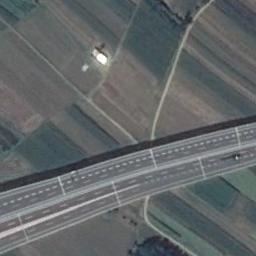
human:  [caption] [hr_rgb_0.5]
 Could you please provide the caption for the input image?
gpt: The freeway is surrounded by a large area of ​​brown and green mixed farmland, And there is a car on the freeway .

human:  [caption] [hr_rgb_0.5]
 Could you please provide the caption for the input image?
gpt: A freeway with a small bend goes through the farmland .

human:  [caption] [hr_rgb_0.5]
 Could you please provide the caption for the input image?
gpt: There are only two cars on the straight highway .

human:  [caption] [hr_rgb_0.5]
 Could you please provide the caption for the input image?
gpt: The freeway goes through the farmland .

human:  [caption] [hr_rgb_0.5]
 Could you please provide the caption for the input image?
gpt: The freeway on a bridge with many farmlands beneath .